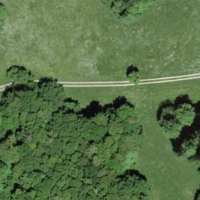
EUNIS habitat code: 24
Species observed at this site:
Stellaria graminea